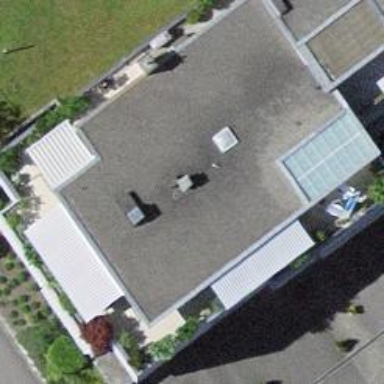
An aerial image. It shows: Residential building with flat roof.